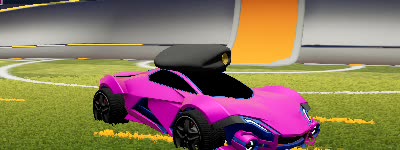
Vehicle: werewolf